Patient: sex M, age 60
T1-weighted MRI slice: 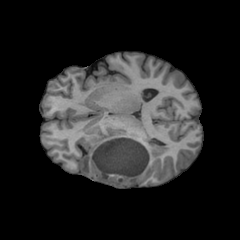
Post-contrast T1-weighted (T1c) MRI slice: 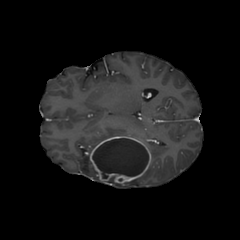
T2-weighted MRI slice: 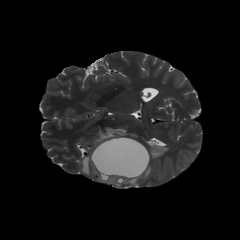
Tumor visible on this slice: yes
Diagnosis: Glioblastoma, IDH-wildtype
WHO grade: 4